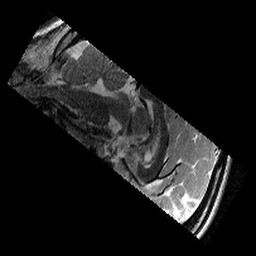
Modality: T2w
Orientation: sagittal
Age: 10
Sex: female
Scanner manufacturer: siemens
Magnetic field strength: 3 T
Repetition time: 9.23 s
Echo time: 0.067 s